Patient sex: M
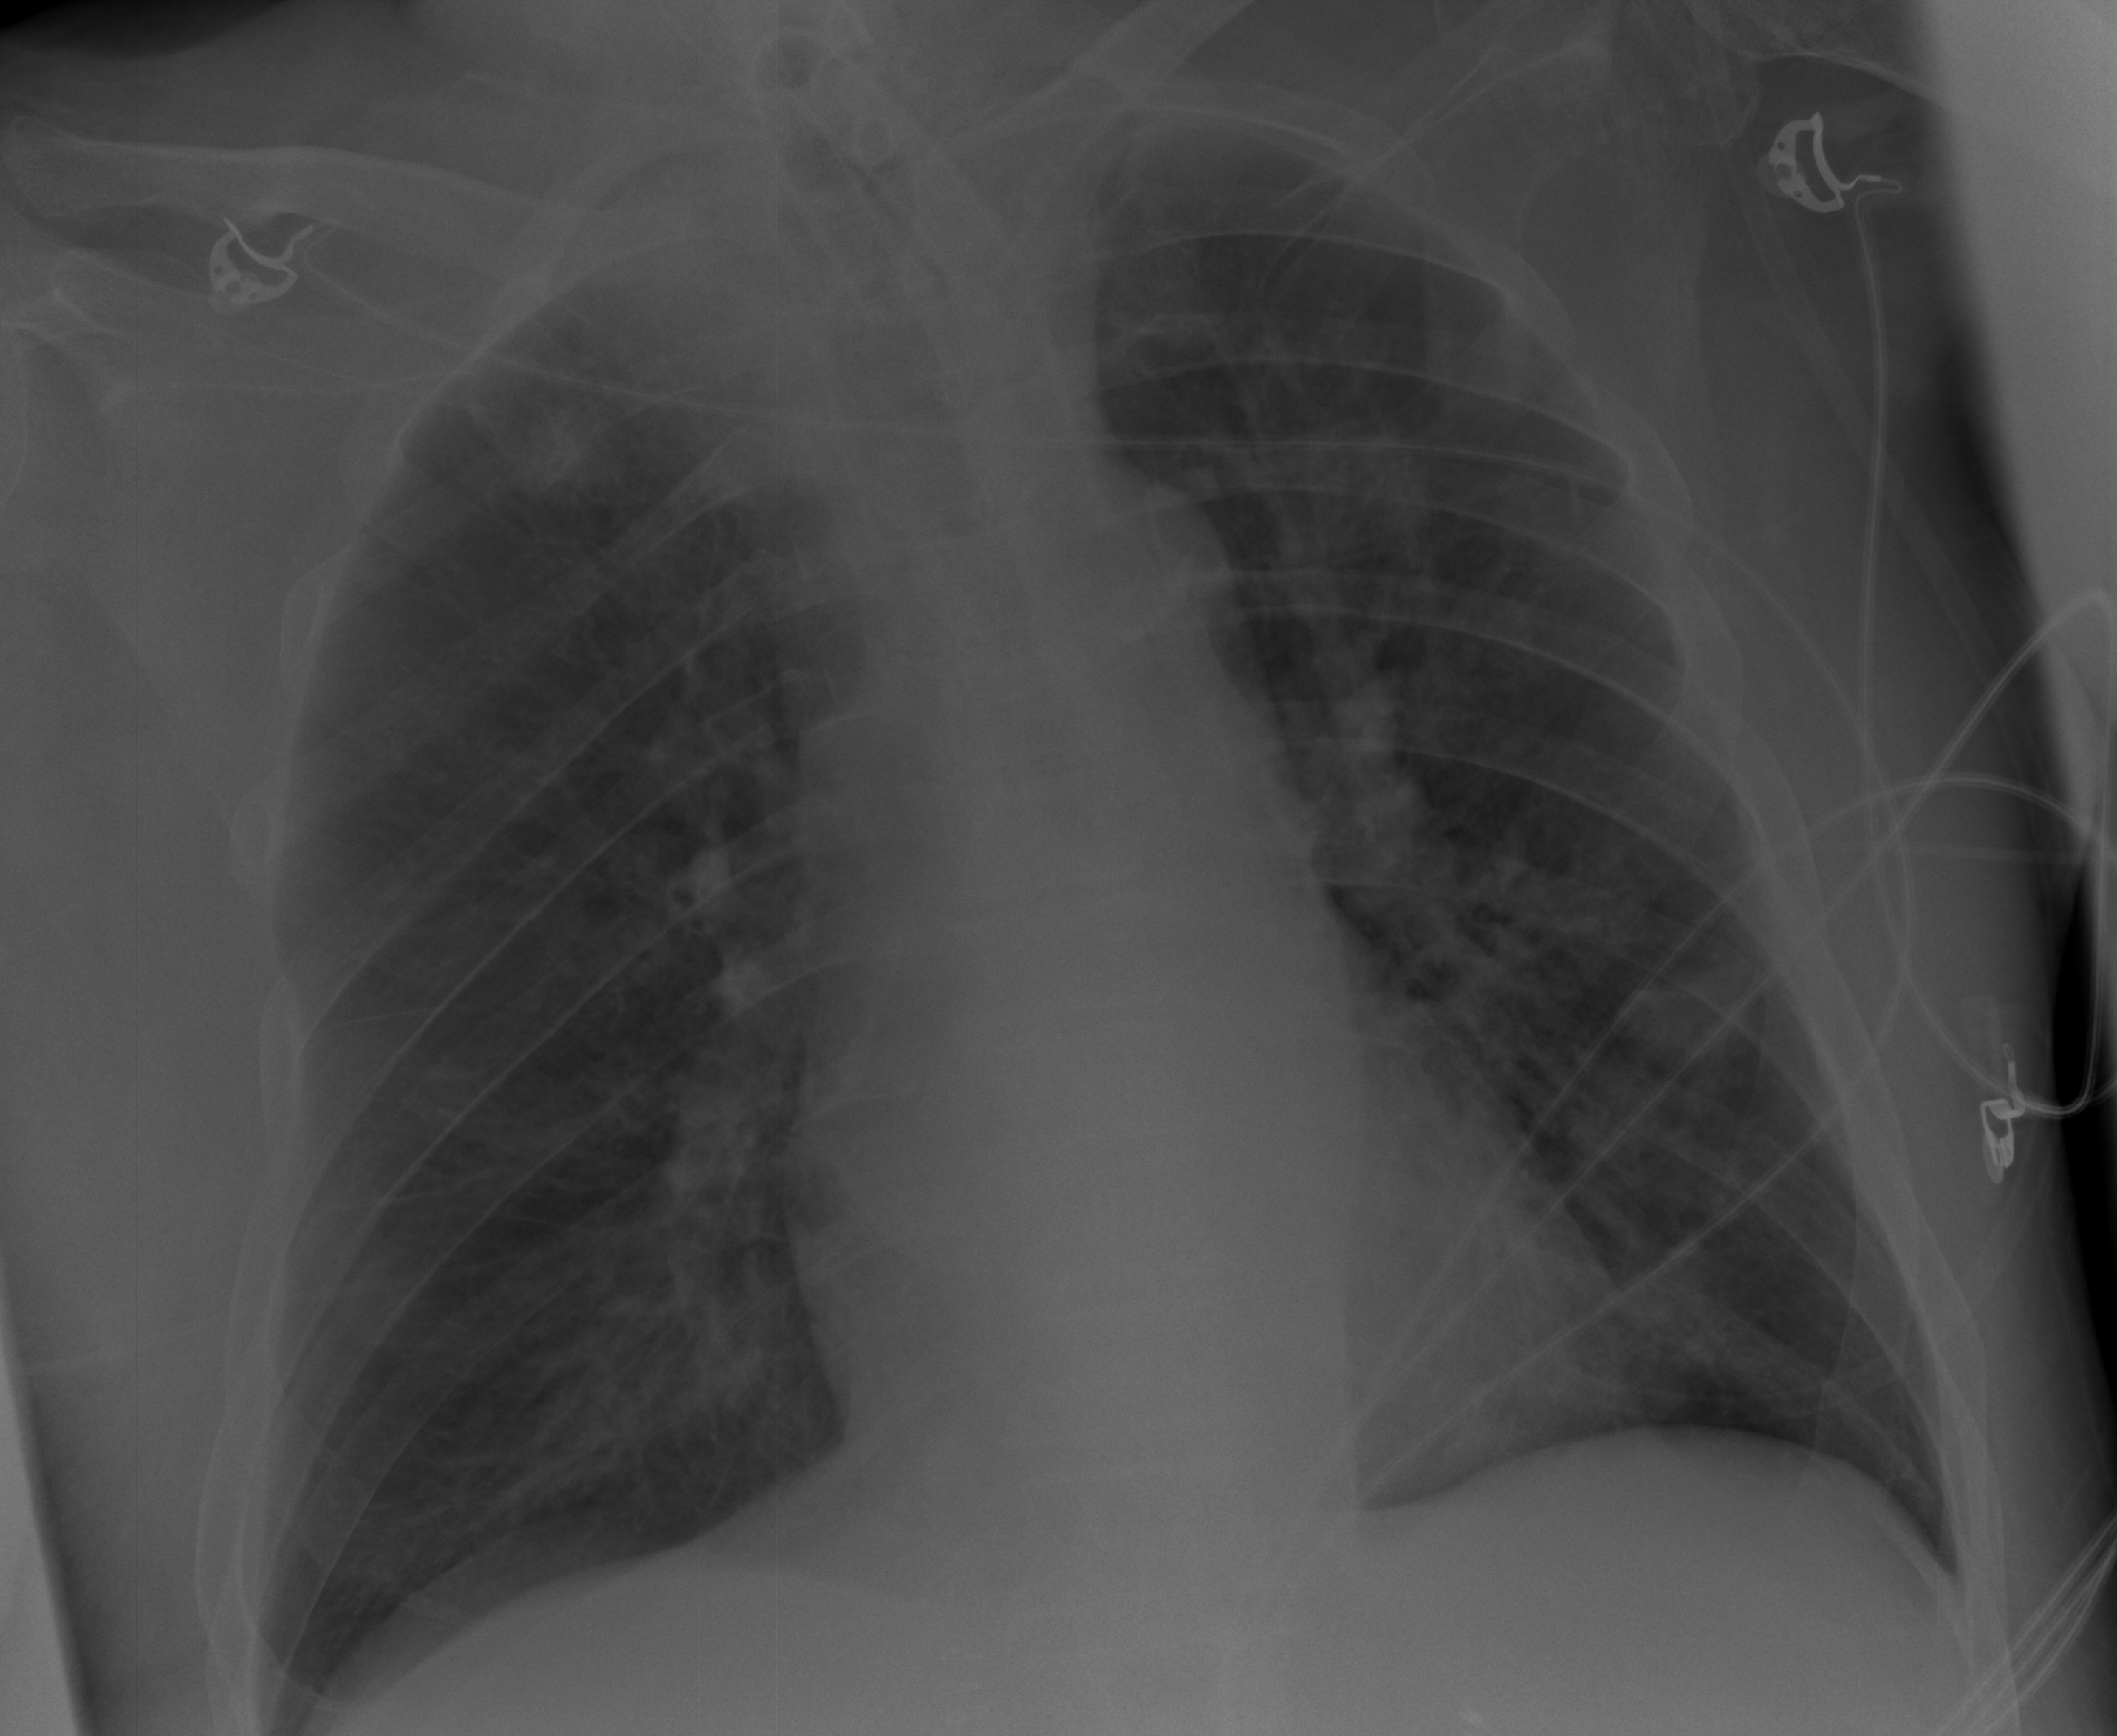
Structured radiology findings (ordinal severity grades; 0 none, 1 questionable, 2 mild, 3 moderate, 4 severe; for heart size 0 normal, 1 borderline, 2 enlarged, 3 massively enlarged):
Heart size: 0
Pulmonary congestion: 0
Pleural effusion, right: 2
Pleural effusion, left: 2
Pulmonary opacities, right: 2
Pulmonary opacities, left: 2
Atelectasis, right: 2
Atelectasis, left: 2